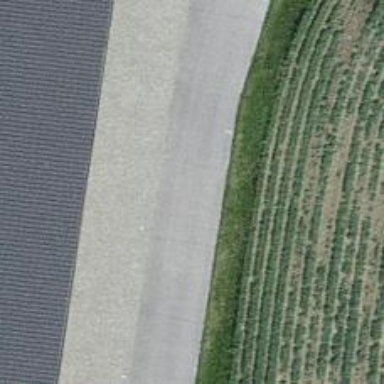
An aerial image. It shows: Gravel track road.